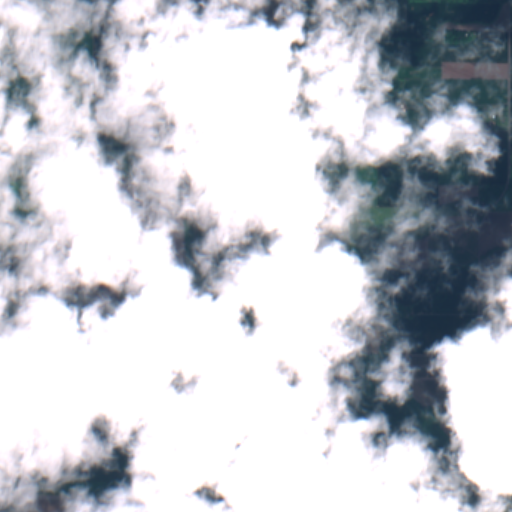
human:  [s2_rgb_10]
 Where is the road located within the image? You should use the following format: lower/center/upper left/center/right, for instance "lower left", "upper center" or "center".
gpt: There is no road in the image.